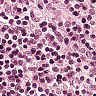
Metastatic tissue present: no